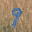
Label: 9